Field crop: maize
Growth stage: 2
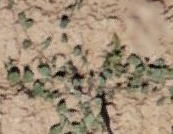
Species: convolvulus